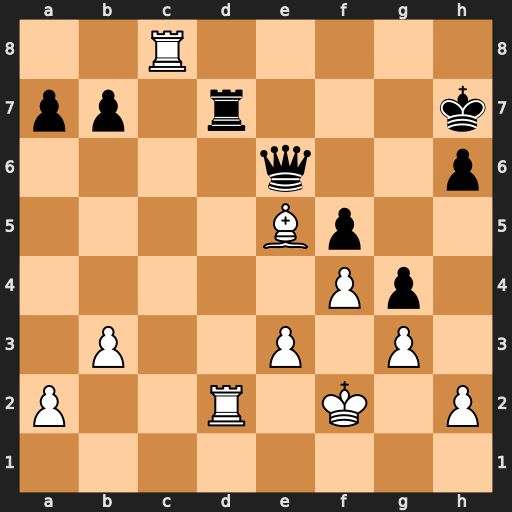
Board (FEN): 2R5/pp1r3k/4q2p/4Bp2/5Pp1/1P2P1P1/P2R1K1P/8
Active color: w
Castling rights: -
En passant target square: -
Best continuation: Rxd7+ Qxd7 Rc7 Qxc7 Bxc7